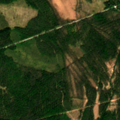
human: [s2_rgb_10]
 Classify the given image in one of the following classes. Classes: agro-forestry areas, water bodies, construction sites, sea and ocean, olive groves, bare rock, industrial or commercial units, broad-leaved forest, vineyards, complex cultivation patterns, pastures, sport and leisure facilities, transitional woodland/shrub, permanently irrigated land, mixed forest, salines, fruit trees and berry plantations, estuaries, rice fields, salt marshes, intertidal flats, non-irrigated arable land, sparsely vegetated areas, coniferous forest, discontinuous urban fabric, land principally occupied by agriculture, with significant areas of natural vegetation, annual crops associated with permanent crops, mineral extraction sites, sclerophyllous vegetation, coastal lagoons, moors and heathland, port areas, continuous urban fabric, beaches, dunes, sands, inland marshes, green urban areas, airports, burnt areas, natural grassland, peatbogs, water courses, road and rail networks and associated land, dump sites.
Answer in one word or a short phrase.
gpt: coniferous forest, mixed forest, transitional woodland/shrub